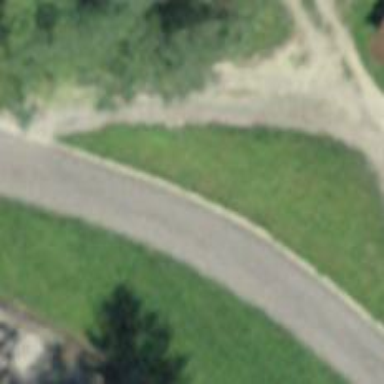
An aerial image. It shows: Unclassified road.